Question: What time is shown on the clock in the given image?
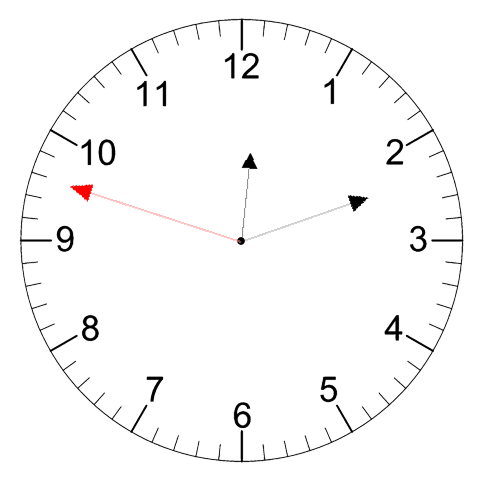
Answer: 12:11:48